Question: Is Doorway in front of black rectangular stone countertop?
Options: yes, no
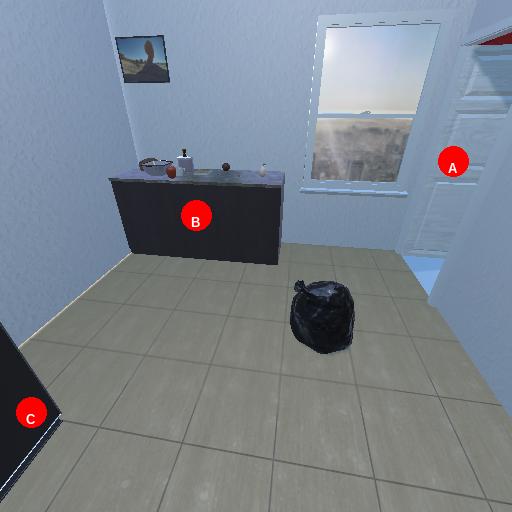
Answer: yes